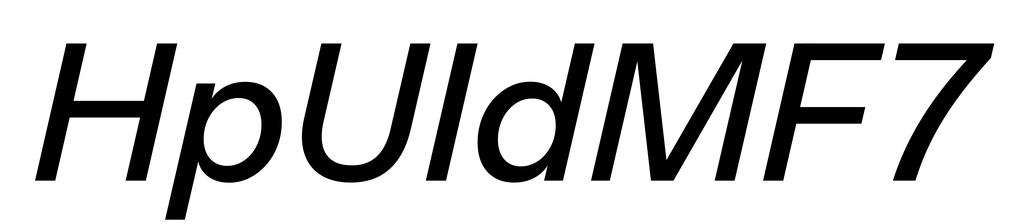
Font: InstrumentSans-Italic_Medium_Italic